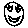
Label: smiley face